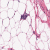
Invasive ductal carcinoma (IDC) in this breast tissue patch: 0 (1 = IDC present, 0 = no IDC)